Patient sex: F
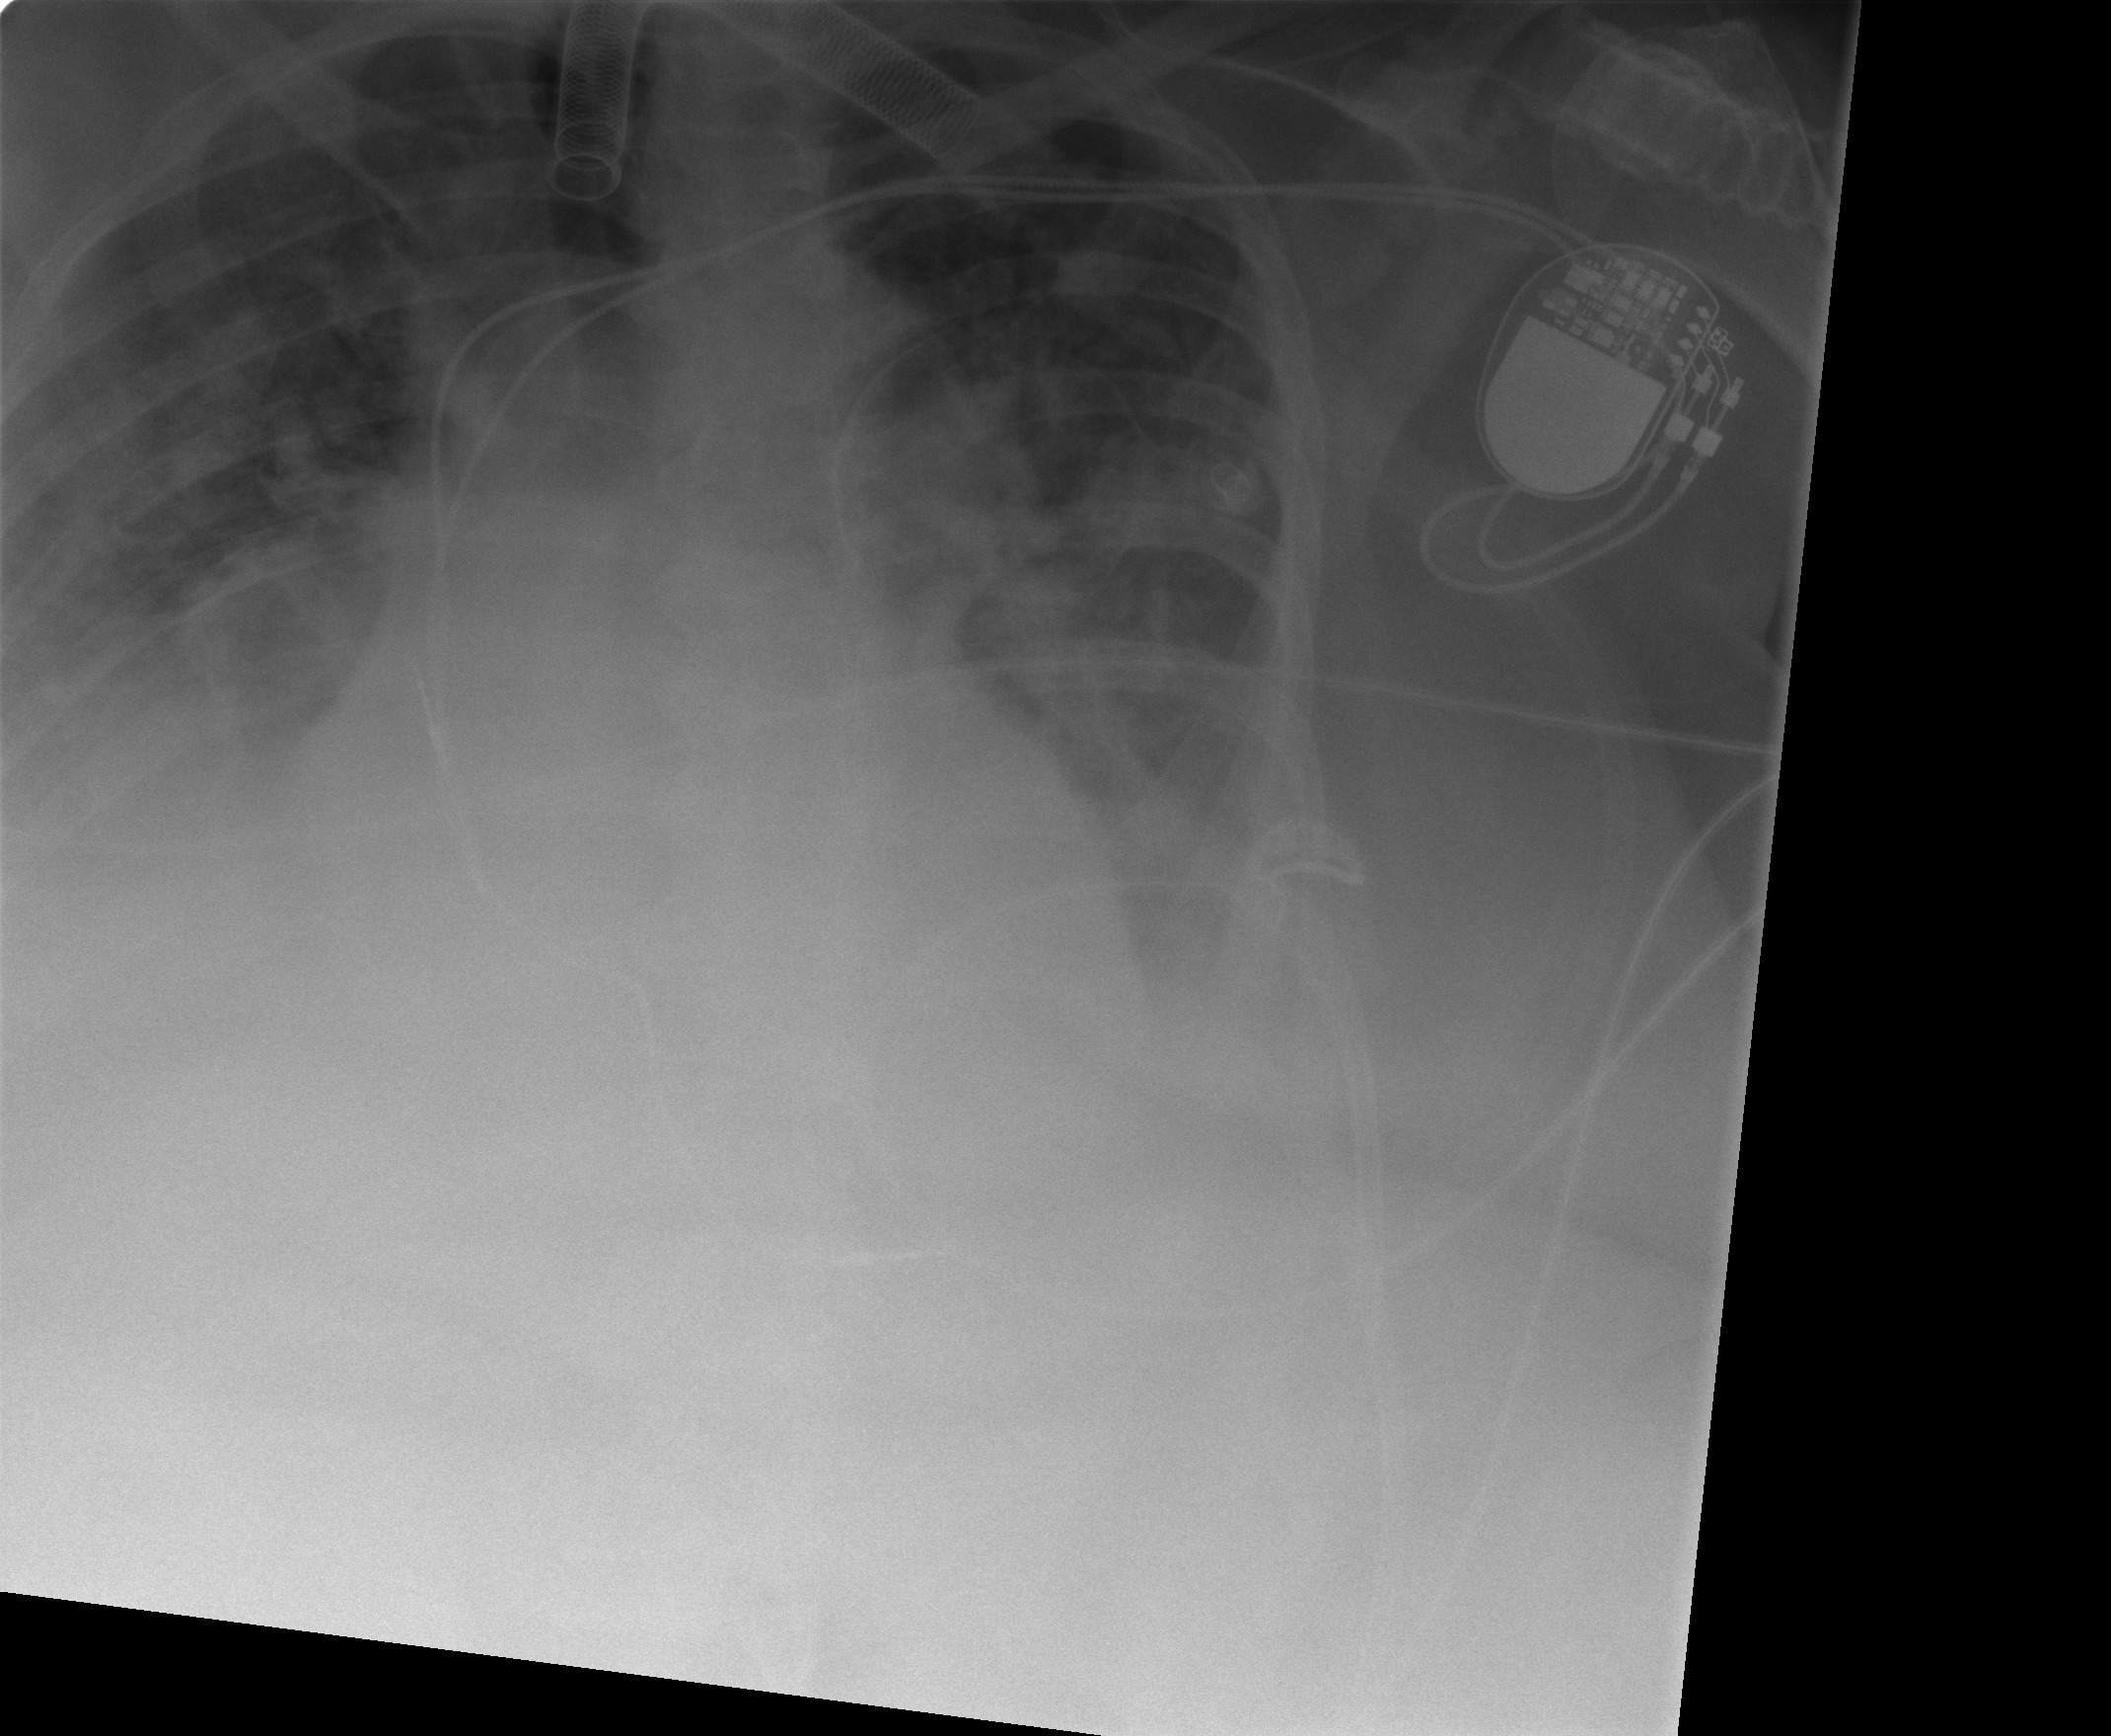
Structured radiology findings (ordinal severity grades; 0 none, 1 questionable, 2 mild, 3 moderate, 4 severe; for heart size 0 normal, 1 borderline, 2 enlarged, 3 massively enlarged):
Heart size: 0
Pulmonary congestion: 2
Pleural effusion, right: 2
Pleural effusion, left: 2
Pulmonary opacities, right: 3
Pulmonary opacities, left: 3
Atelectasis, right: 2
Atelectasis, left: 0